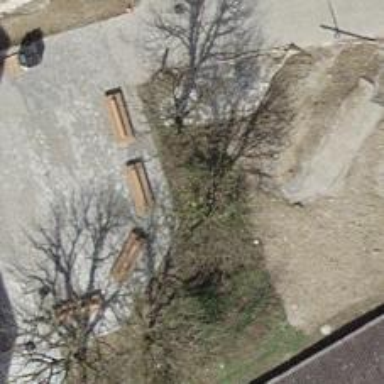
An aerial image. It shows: Bench for seating.